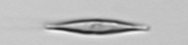
Label: pennate